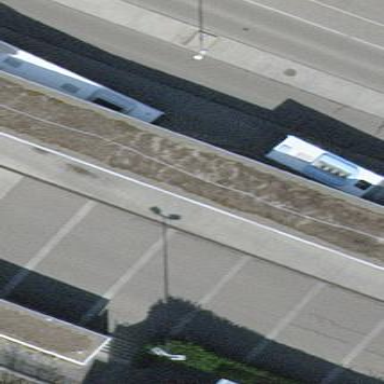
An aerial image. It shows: Shelter for public transport located on roof.